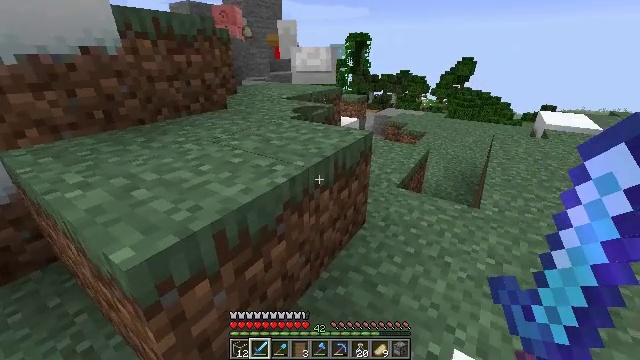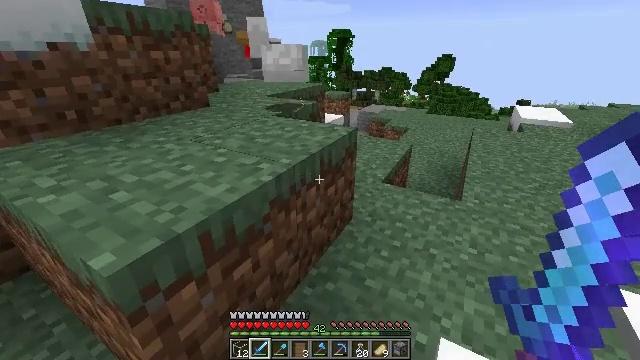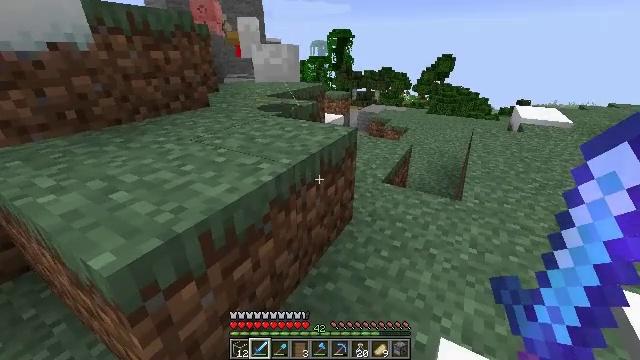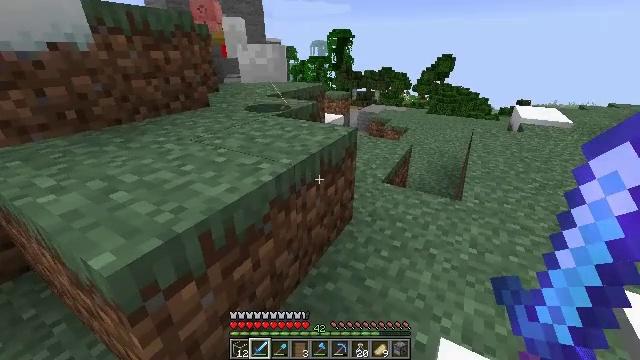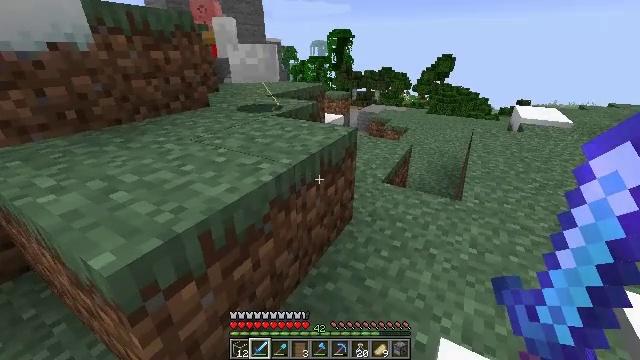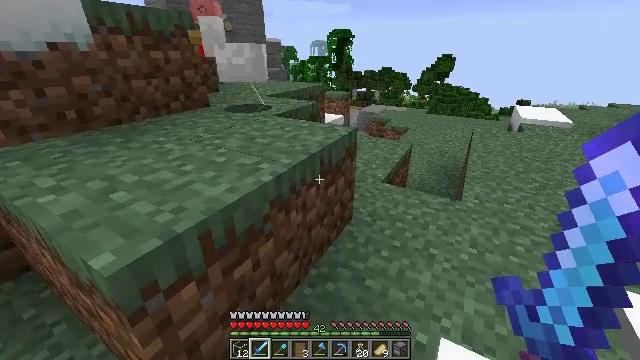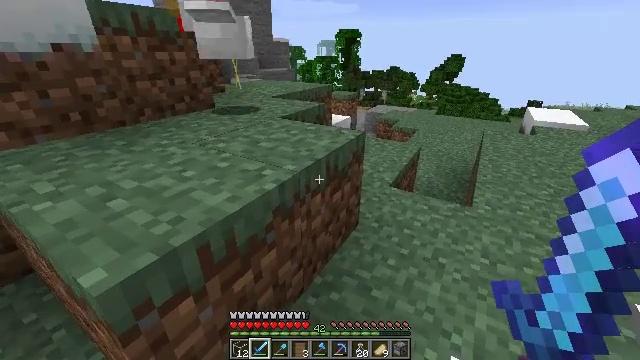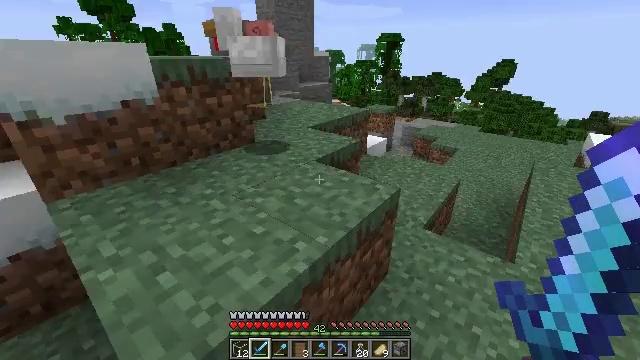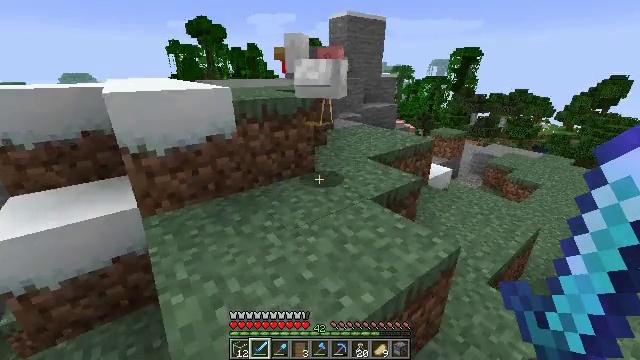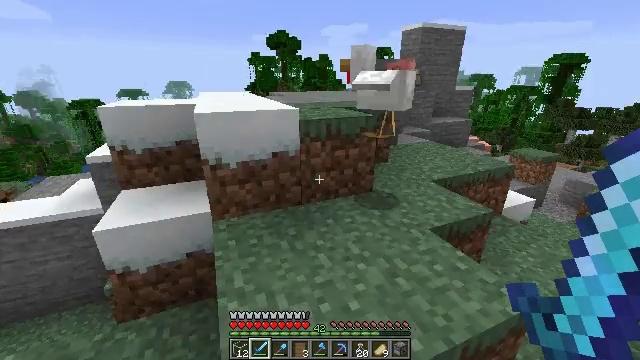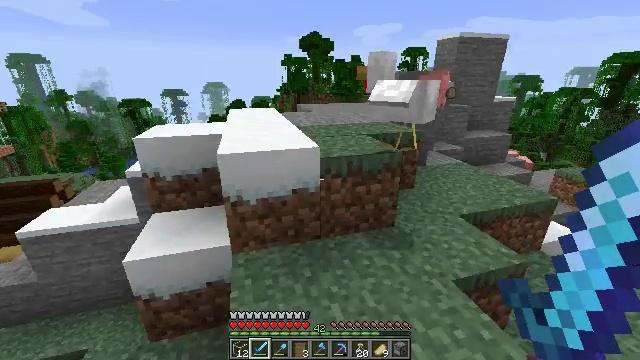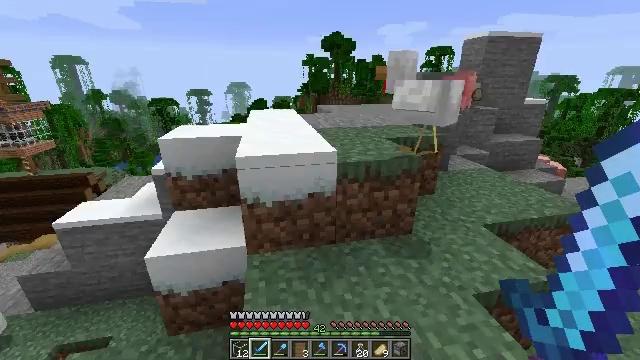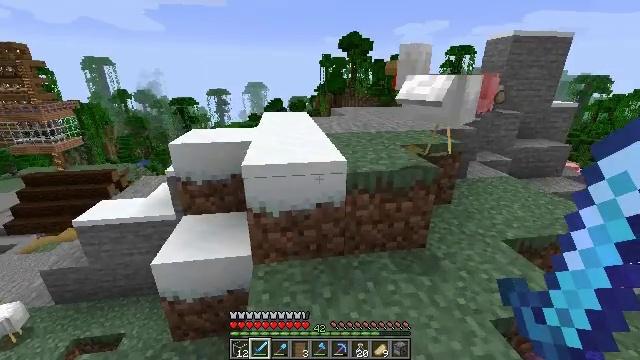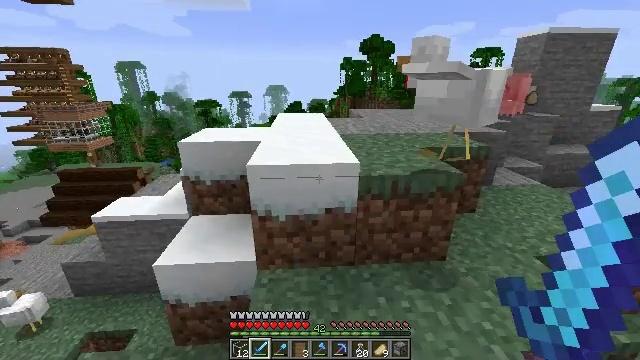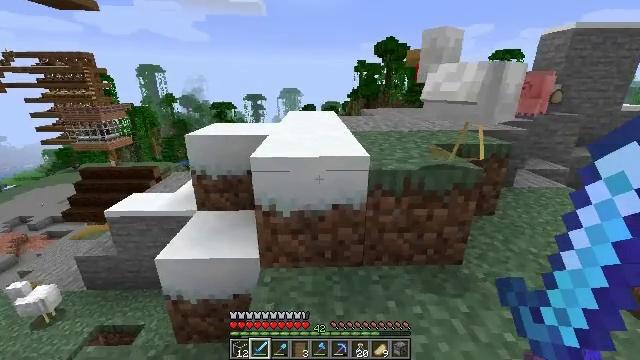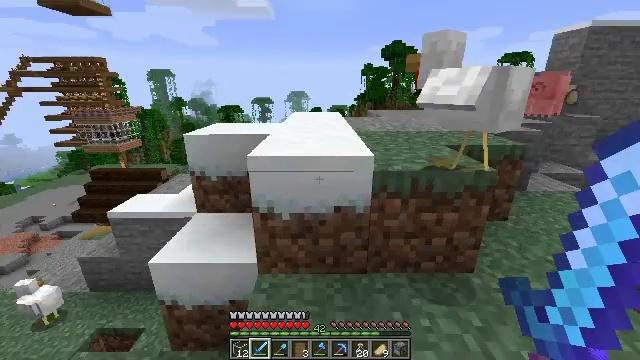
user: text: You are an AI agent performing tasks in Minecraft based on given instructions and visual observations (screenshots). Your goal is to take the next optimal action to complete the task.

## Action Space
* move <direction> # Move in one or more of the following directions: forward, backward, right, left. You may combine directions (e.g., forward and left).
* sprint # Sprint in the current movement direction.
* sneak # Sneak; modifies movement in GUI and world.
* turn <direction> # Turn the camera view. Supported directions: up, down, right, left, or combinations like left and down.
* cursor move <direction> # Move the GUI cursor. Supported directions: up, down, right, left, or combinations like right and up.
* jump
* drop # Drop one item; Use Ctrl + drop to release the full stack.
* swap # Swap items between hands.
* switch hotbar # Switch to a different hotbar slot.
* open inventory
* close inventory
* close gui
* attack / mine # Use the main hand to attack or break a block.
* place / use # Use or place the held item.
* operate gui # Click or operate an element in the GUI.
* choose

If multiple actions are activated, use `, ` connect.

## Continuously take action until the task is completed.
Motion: motion action
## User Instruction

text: Combat the chicken.
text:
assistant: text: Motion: turn right
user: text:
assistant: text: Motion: no_op
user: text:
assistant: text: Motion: no_op
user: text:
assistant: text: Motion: no_op
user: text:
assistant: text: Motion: no_op
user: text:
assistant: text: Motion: move forward, turn left
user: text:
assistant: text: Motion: move forward, turn left, jump
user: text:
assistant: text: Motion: move forward, turn left and up, jump
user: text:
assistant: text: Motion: move forward, turn left and up, jump
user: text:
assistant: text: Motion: move forward, turn left, jump
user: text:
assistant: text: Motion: move forward, turn left, jump
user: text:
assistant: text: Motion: move forward, turn left, jump
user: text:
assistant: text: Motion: move forward, turn left, jump
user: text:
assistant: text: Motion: turn left
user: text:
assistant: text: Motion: turn left
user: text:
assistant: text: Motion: no_op
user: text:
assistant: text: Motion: no_op
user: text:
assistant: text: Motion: move forward, jump
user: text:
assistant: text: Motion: move forward, turn right, jump
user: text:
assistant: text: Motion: move forward, turn right, jump
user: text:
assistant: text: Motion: move forward, turn right and down, jump
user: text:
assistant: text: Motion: move forward, turn right and down, jump
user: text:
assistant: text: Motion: turn right and down, jump
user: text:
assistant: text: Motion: turn right and down
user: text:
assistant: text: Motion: turn down, attack / mine
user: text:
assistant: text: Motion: attack / mine
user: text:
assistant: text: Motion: turn left and down, attack / mine
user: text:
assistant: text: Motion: turn left and down, attack / mine
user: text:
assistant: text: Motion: turn left, attack / mine
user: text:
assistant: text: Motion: turn left and up